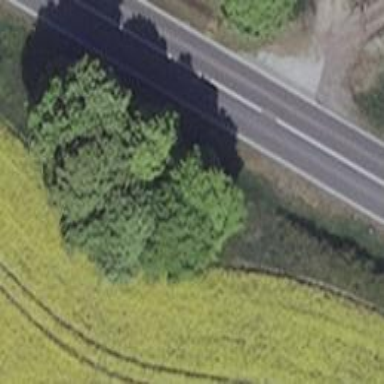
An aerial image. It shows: Deciduous broadleaved tree.